Interaction volume radius: 5 \u00c5
Interaction volume height: 10 \u00c5
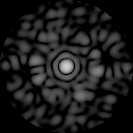
Disorder parameter: 0.8158